Question: Basically I have a set of divs that are pretty much identical in structure, then following them I have a div that is unique to the set. Basically the first divs are a bunch of different categories and the last div is a userprofile type square. What I can't figure out is why the user profile square is being rendered with a higher position than the other divs.
they all have the same css
'''
cursor: pointer;
display: inline-block;
margin: 10px;
padding: 5px 5px 10px 5px;
width: 219px;
height: 219px;
background: #fff;
'''
and the container has this css
'''
display: block;
float: left;
width: 100%;
text-align: center;
padding: 15px;
white-space: nowrap;
overflow-x: auto;
overflow-y: hidden;
box-sizing: border-box;
-webkit-box-sizing: border-box;
-moz-box-sizing: border-box;
-o-box-sizing: border-box;
-ms-box-sizing: border-box;
'''
this is what it looks like

I'm guessing it's because the divs internal structure is different, but I'm not sure why it's doing this. I also noticed that if for example one of the category divs' images do not load it behaves the same way as my rogue div.
Any light there is to be shed on this issue is much appreciated.
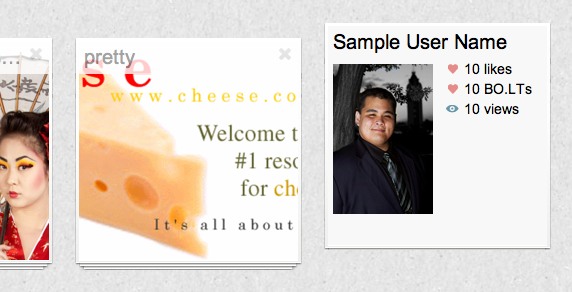
Answer: With 'display: inline-block;' it's best to always add 'vertical-align: top;' to the children (and then format from there as needed), especially if you have different element types or images in your container. Even images of your child elements can mess up the layout of 'inline-block;'. 'inline-block' elements also suffer from the "whitespace problem", which can affect layout. To prevent that you can either put all child elements together or comment out the whitespace.
Demo: <URL>
HTML:
'''
<div id="container">
<div class="child">one</div>
<div class="child">two</div>
<img class="child" />
</div>
<div id="container-align">
<div class="child-align">one</div>
<div class="child-align">two</div>
<img class="child-align" />
</div>
<div id="container-align-whitespace">
<div class="child-align">one</div><!--
--><div class="child-align">two</div><!--
--><img class="child-align" />
</div>
'''
CSS:
'''
.child {
border: 1px solid red;
display: inline-block;
height: 50px;
width: 50px;
}
.child-align {
border: 1px solid red;
display: inline-block;
height: 50px;
vertical-align: top;
width: 50px;
}
#container, #container-align, #container-align-whitespace {
border: 1px solid black;
height: 100px;
width: 300px;
}
'''
Output: